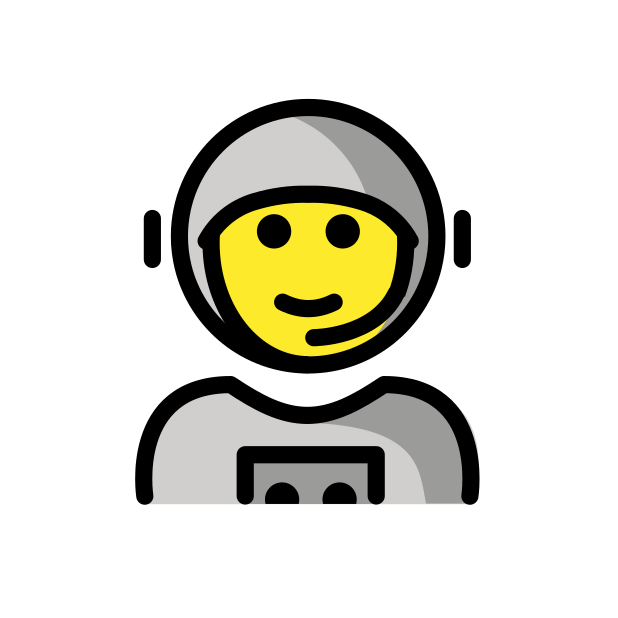
man astronaut